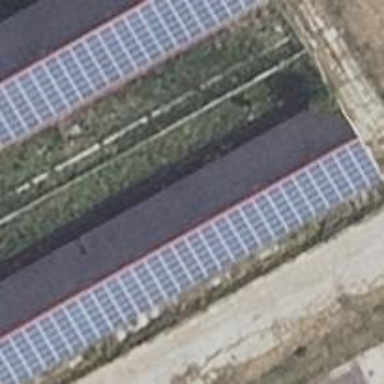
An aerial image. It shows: Solar-powered generator using photovoltaic technology. This small installation generates electricity through solar photovoltaic panels.